Field crop: maize
Growth stage: 1
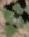
Species: chenopodium